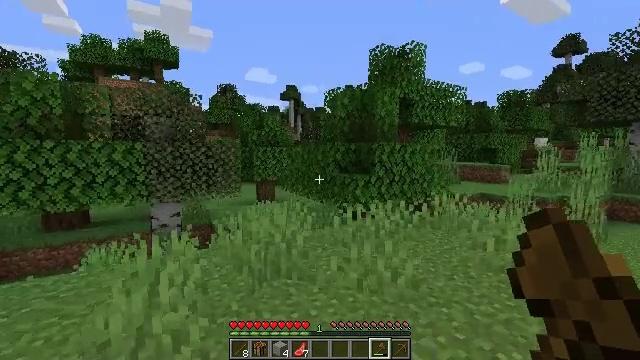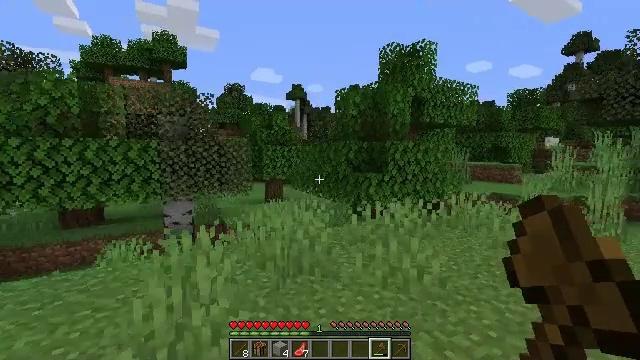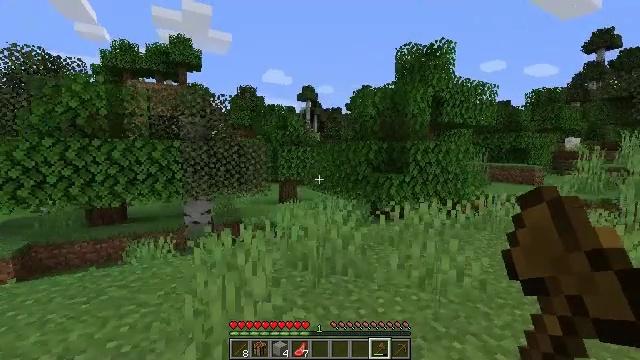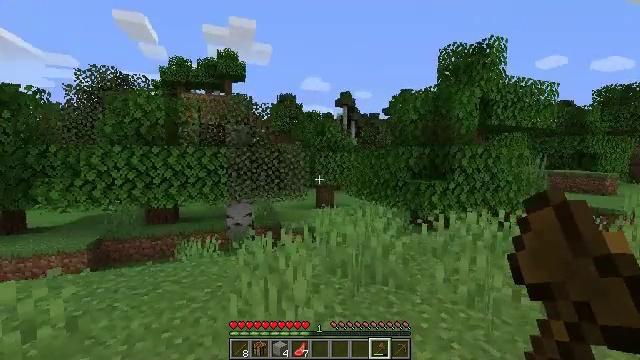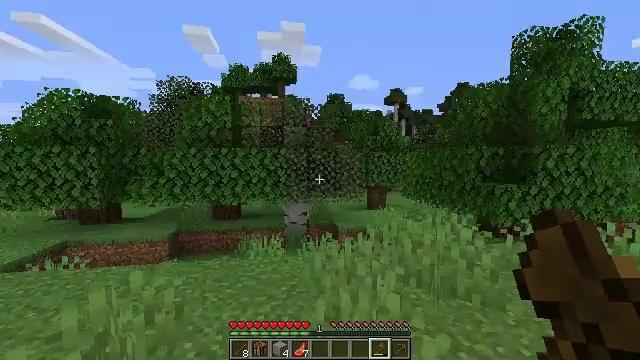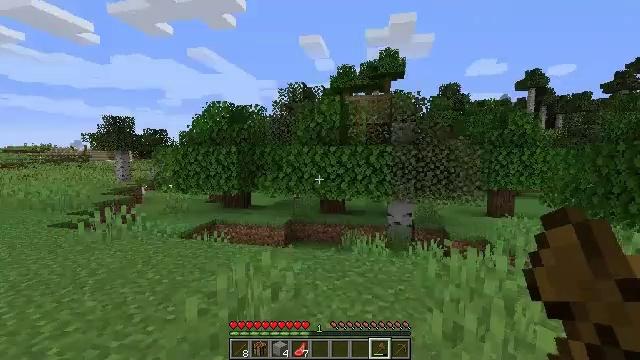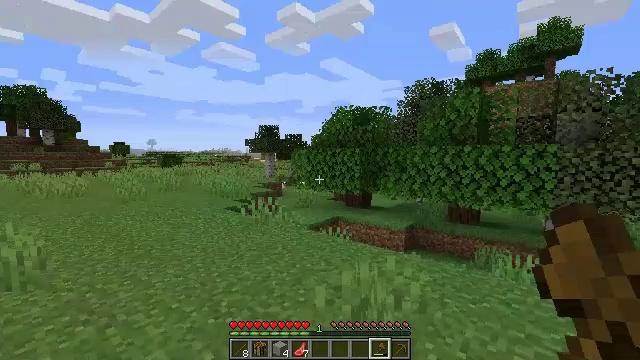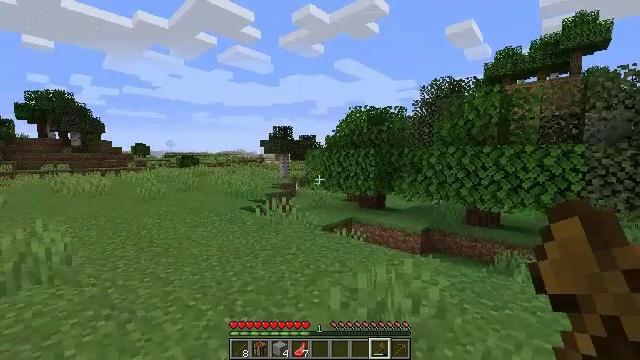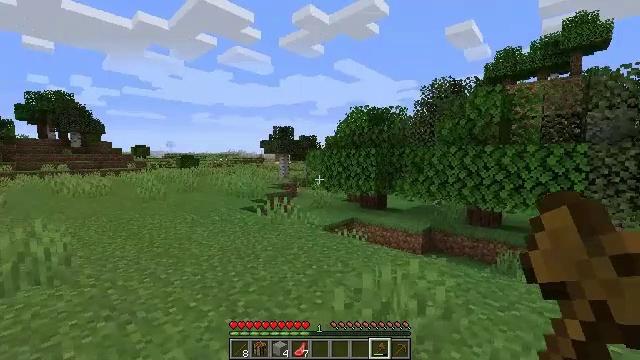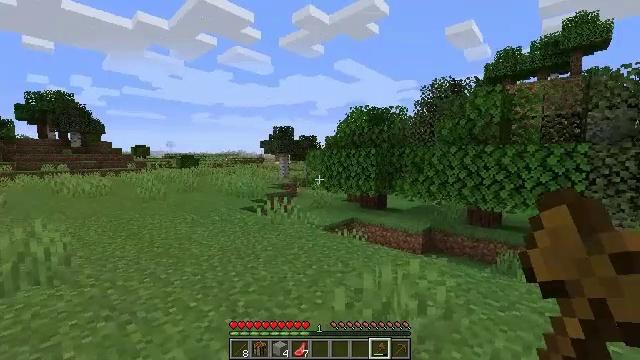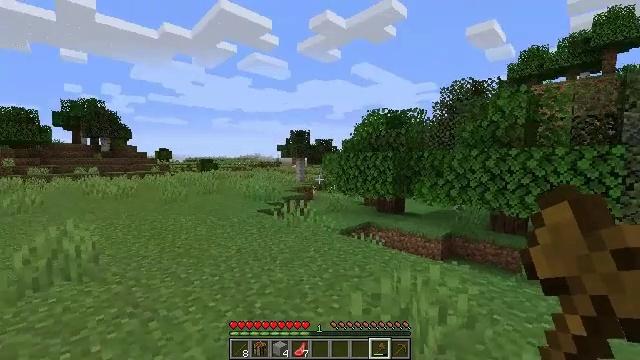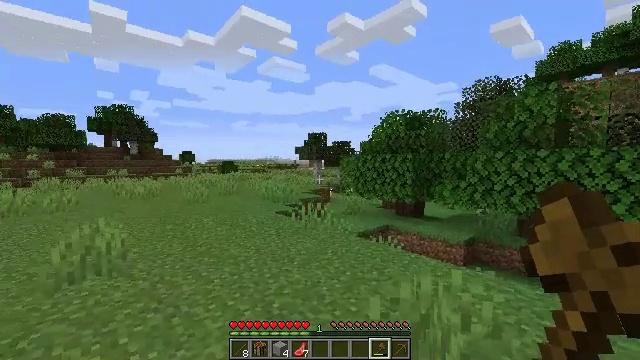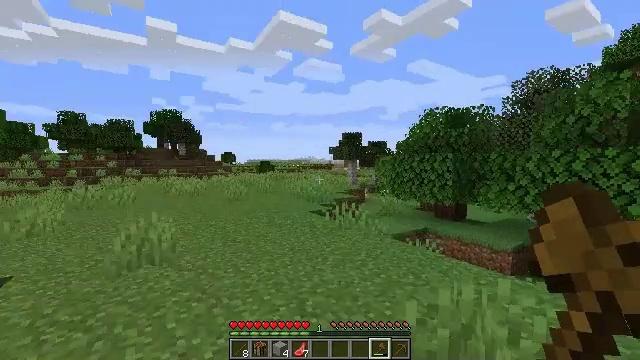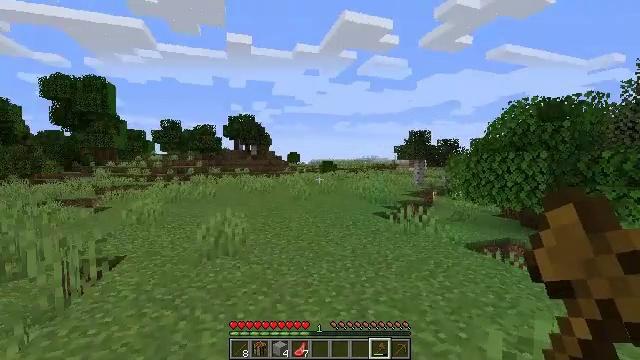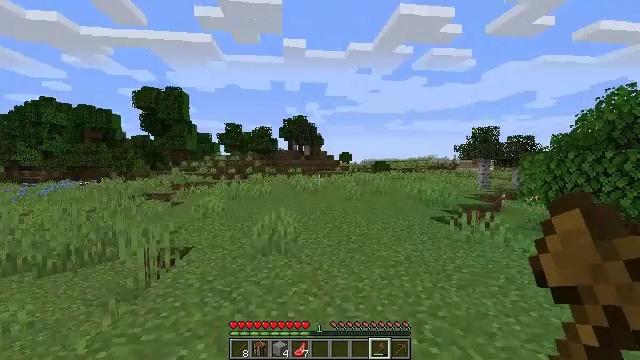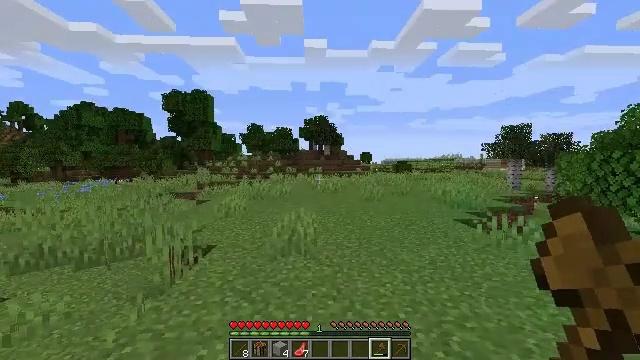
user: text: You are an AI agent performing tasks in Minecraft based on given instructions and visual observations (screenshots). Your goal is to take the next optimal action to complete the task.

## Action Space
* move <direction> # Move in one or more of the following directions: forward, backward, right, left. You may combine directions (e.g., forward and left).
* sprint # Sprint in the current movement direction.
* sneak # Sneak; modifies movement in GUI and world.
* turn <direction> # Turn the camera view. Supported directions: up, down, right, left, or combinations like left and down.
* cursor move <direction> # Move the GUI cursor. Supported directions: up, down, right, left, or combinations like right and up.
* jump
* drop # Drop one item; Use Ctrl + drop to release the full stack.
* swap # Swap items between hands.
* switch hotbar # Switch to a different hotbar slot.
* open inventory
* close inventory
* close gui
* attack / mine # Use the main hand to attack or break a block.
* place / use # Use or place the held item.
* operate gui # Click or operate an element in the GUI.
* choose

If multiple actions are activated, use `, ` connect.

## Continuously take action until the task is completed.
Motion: motion action
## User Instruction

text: Dig up the grass block for dirt.
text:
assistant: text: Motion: move left, turn left
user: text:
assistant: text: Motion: move left, turn left
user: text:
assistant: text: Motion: move left, turn left and up
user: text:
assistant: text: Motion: move left, turn left
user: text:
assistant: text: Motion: turn left
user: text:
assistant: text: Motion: turn left
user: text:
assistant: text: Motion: turn left
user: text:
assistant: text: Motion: no_op
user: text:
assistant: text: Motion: no_op
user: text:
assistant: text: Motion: turn left
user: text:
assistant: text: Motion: turn left
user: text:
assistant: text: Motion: turn left
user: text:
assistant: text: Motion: move forward, turn left
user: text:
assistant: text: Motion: move forward, turn left
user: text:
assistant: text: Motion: move forward, turn left
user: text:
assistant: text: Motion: move forward
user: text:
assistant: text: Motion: move forward
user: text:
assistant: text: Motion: move forward
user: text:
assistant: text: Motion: move forward
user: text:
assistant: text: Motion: no_op
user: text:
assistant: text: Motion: move forward
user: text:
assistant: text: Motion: move forward
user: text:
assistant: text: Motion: move forward, turn right and down
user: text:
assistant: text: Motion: turn right and down
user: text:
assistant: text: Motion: move forward, turn right and down
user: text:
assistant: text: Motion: move forward, turn right
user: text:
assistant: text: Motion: move forward, turn right
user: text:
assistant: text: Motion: move forward, turn left
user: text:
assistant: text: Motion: move forward, turn left
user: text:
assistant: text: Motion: move forward